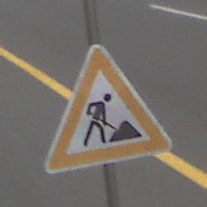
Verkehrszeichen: Arbeitsstelle
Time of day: Midday
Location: Outdoor (Nature)
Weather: Overcast
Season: NotSpecified
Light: Natural